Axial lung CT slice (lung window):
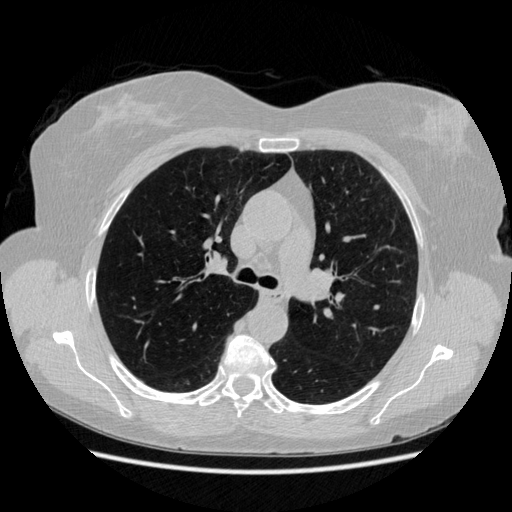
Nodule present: no